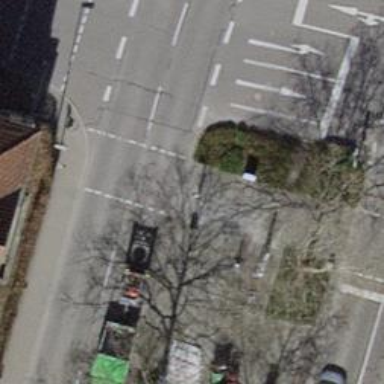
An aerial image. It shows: Road with traffic signals at crossing.